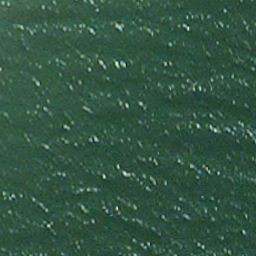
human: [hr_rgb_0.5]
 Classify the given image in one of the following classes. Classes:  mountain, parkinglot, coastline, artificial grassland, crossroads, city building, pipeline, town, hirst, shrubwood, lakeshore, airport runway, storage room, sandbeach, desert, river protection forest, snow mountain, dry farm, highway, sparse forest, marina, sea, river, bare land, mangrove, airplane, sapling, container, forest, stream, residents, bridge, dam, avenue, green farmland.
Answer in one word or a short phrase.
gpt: sea